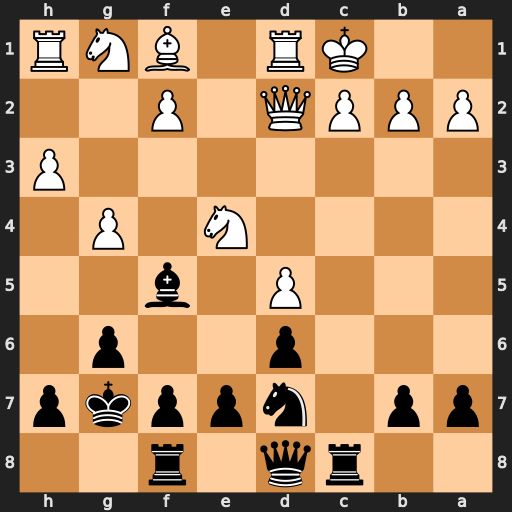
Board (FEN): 2rq1r2/pp1nppkp/3p2p1/3P1b2/4N1P1/7P/PPPQ1P2/2KR1BNR
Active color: b
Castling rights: -
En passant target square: -
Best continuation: Bxe4 Qd4+ Nf6